Interaction volume radius: 5 \u00c5
Interaction volume height: 15 \u00c5
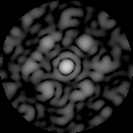
Disorder parameter: 0.5603